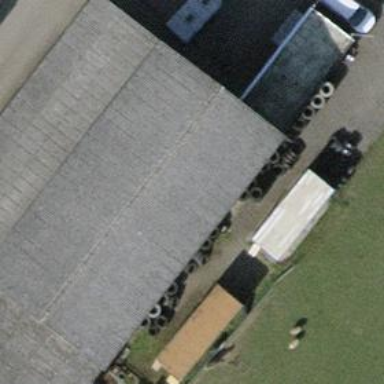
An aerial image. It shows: Shop that sells tires.